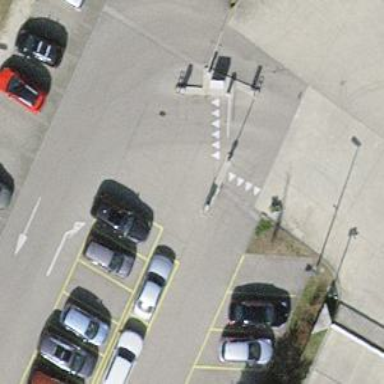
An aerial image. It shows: Lift gate barrier.